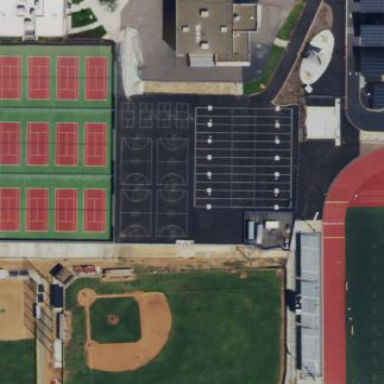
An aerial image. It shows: Basketball court with asphalt surface.